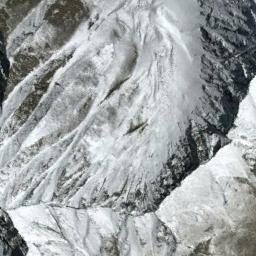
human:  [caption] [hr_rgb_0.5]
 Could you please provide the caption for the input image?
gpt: The snowberg is covered with glaciers .

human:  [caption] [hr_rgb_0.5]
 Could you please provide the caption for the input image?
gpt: A snow-covered mountain covered in large areas .

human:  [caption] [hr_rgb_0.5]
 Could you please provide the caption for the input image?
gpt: There is a lot of snow on the snowberg .

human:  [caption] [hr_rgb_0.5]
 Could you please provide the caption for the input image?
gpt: The snow berg is consist of bare land and white snow .

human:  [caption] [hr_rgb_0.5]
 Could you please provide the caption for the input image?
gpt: There are full of snow on the snowberg .